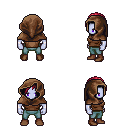
a pixel art fantasy rpg character, male body template, dark elf, purple skin, brown pirate shirt, teal pants, ruby red parted hairstyle, cloth hood, brown shoes, four views (front, back, left, right), 2x2 character sprite sheet, small pixel art, hard edges, no anti-aliasing